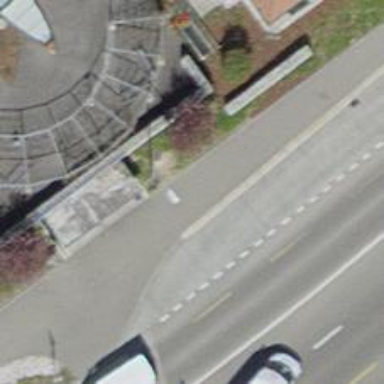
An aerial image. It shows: Bus stop with platform for public transport.